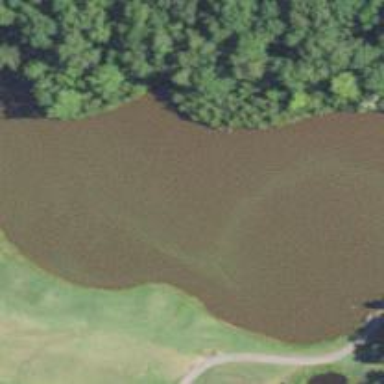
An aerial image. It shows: Water hazard on golf course.